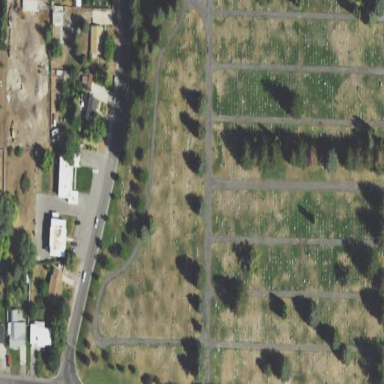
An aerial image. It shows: Cemetery.